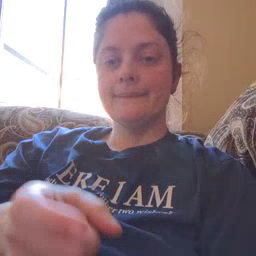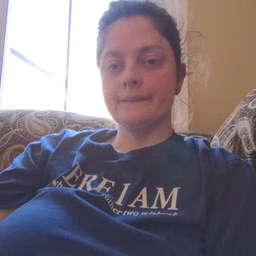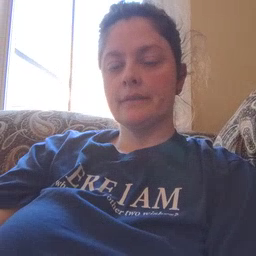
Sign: gift